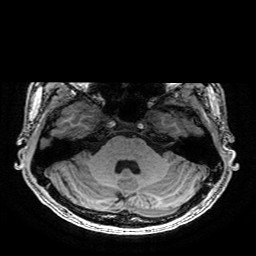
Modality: T1w
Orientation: coronal
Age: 19
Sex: male
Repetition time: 0.0077 s
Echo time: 0.0034 s